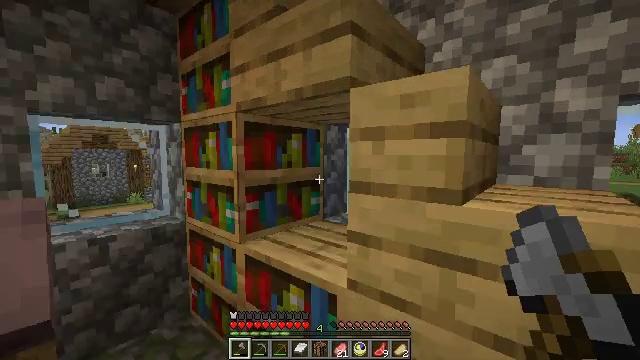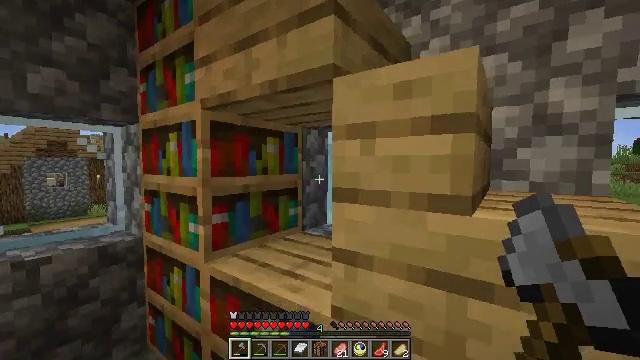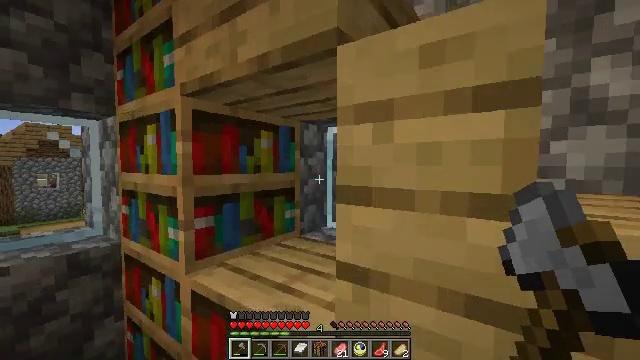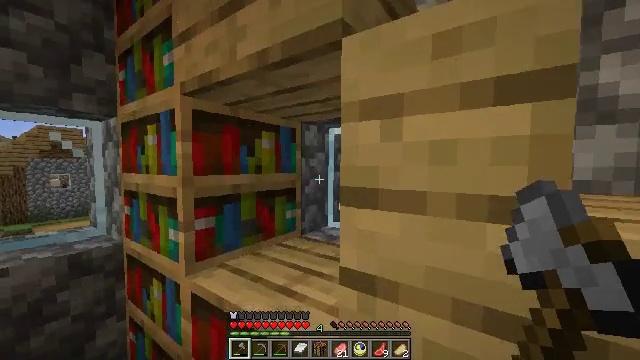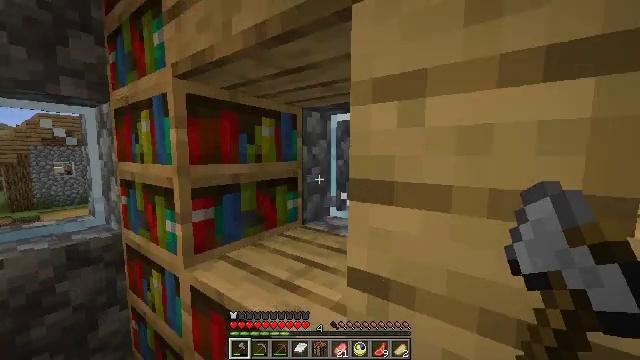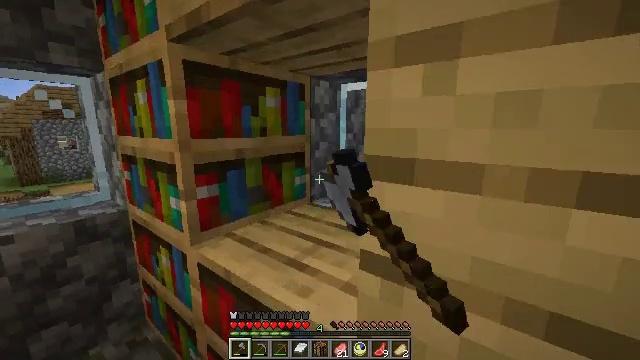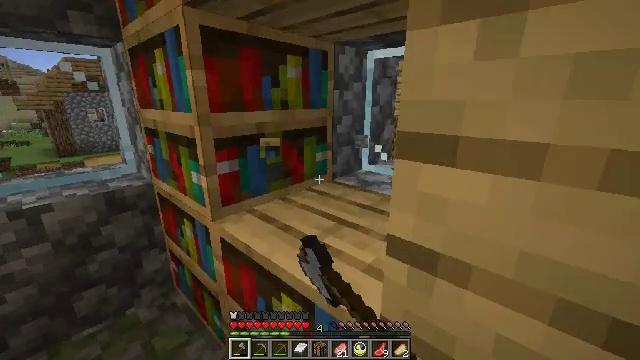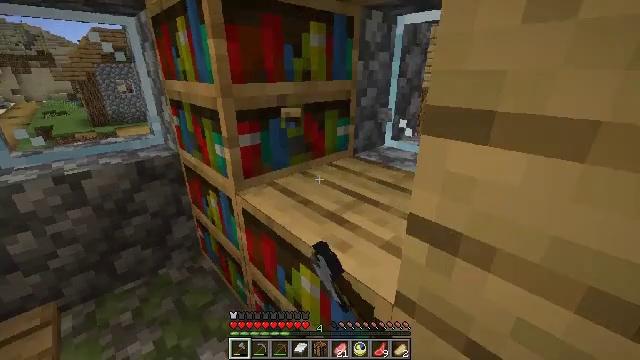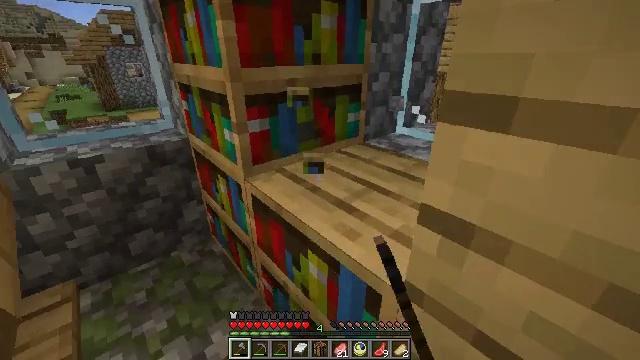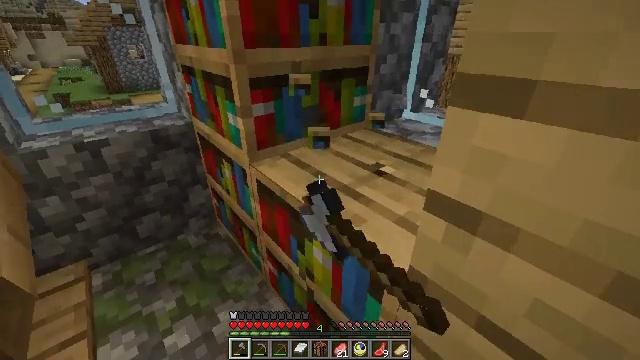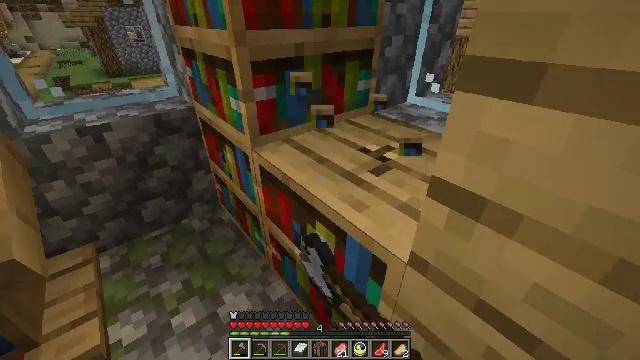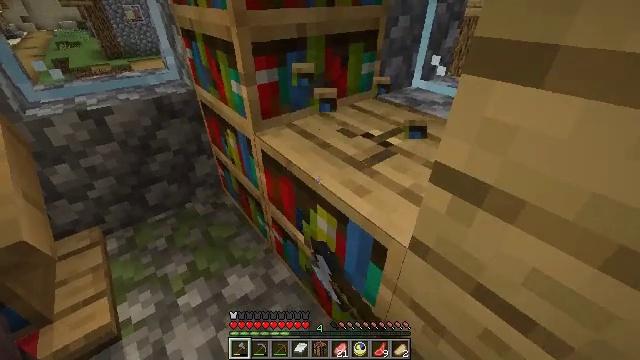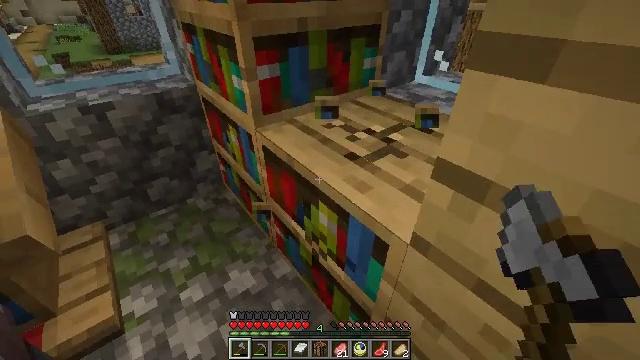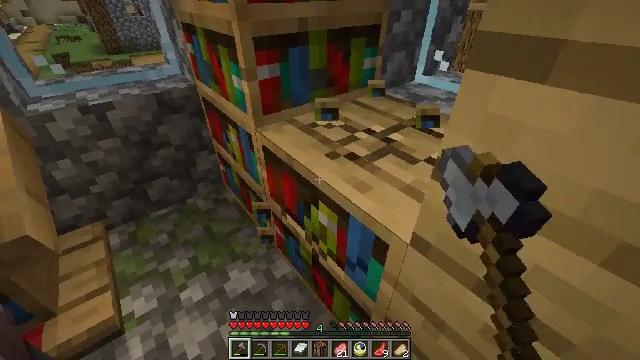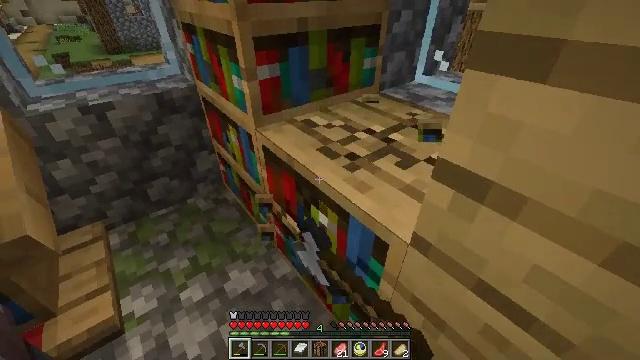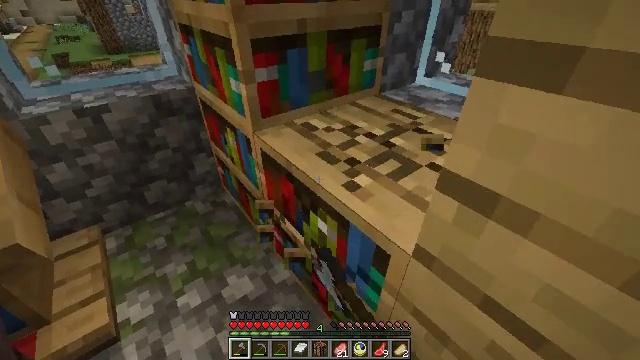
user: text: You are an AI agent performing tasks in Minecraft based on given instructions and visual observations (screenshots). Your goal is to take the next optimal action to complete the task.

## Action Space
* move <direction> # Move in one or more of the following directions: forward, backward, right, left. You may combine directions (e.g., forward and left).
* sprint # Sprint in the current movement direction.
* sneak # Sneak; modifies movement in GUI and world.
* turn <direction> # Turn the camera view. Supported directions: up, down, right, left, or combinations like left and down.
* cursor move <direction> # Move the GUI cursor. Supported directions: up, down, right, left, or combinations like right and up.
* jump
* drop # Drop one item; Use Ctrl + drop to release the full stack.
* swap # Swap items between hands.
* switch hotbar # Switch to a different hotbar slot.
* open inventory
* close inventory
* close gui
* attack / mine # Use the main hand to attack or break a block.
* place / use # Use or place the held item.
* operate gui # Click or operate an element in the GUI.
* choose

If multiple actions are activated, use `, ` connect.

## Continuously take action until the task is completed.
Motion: motion action
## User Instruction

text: Attack the bookshelf to recycle it.
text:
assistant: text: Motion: move forward, turn right and up
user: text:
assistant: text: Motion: move forward
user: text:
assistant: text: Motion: no_op
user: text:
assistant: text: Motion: turn down, attack / mine
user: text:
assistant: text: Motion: turn left and down, attack / mine
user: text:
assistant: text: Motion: turn left and down, attack / mine
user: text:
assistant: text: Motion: turn left and down, attack / mine
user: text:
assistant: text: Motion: turn left and down, attack / mine
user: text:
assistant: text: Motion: turn left and down, attack / mine
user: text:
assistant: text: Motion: turn down, attack / mine
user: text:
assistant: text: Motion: turn down, attack / mine
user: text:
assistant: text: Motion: attack / mine
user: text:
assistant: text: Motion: attack / mine
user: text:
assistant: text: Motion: attack / mine
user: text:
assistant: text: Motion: move forward, attack / mine
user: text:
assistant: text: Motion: move forward, attack / mine
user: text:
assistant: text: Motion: move forward, attack / mine
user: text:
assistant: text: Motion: turn down, attack / mine
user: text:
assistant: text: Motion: attack / mine
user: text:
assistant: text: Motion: attack / mine
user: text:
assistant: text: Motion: attack / mine
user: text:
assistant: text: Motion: attack / mine
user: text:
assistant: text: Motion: attack / mine
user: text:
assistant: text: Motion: turn left and up, attack / mine
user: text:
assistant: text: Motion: turn left and up, attack / mine
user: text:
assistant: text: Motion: turn left and up, attack / mine
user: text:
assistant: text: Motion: attack / mine
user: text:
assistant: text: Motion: attack / mine
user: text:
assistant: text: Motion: attack / mine
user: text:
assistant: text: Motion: attack / mine